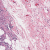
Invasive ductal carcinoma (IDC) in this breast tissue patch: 1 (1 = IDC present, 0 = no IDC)